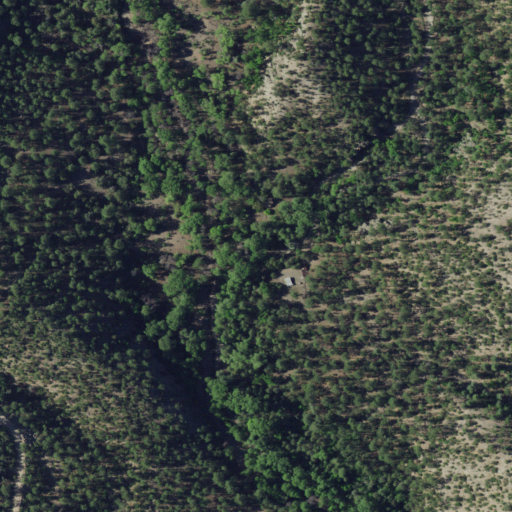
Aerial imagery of valley in New Mexico named Gordon Canyon containing evergreen forest, open development, shrub, and low intensity development